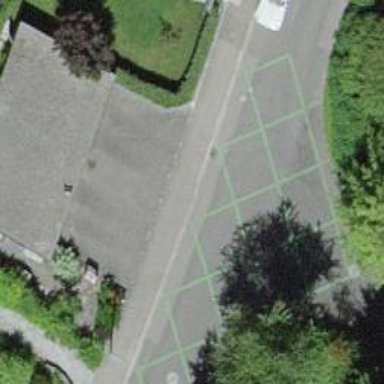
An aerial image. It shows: Asphalt road designated as living street.